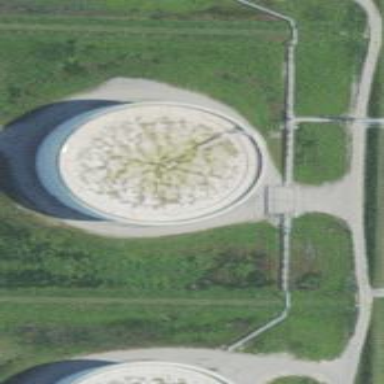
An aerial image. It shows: Storage tank building.